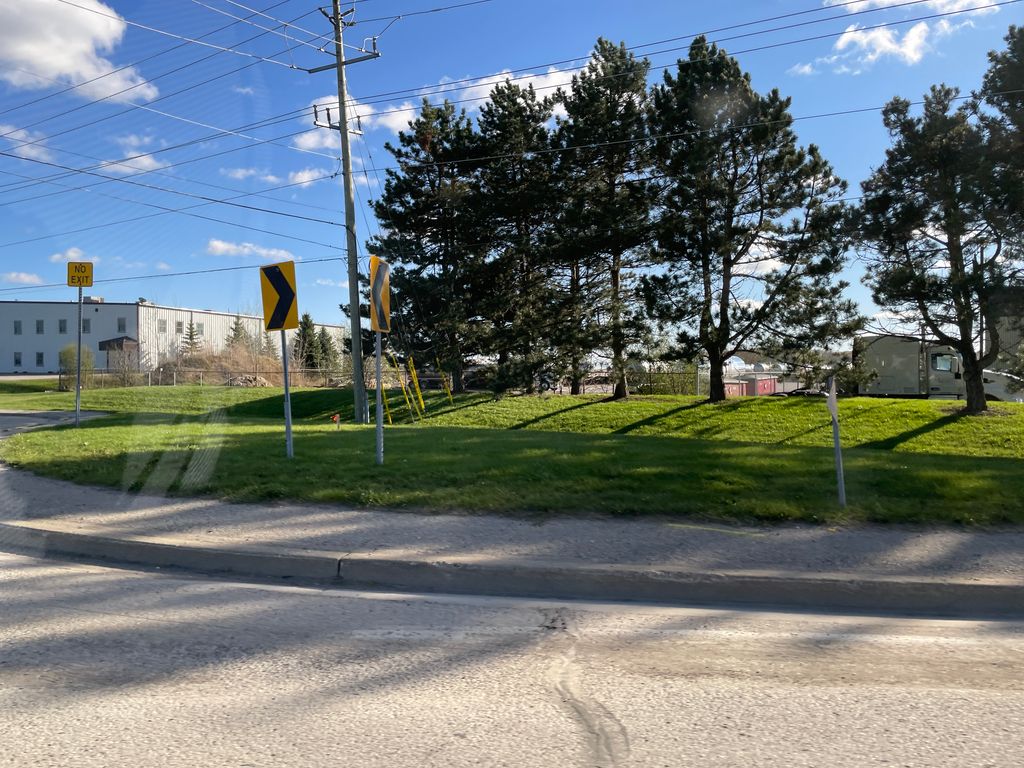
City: kitchener-waterloo